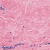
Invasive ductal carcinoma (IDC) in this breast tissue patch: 0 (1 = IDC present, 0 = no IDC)